Field crop: maize
Growth stage: 2
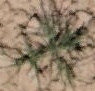
Species: salsola